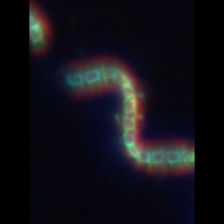
Taxon: Chaetoceros
Group: Diatoms